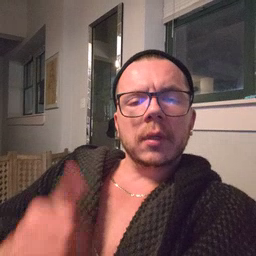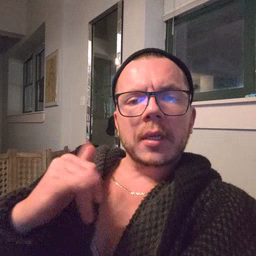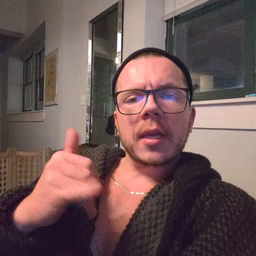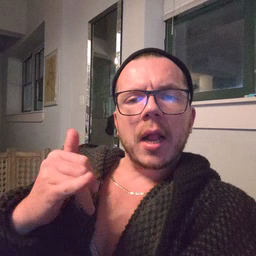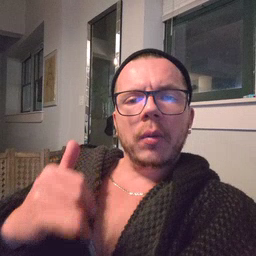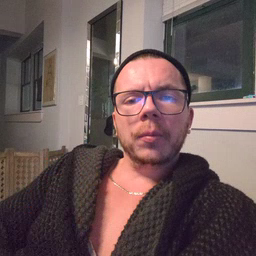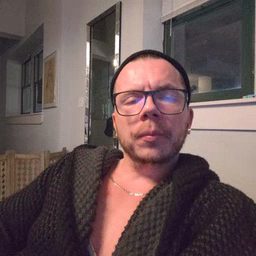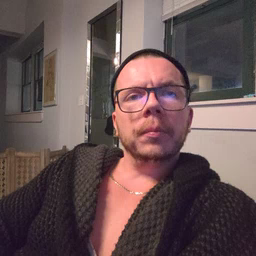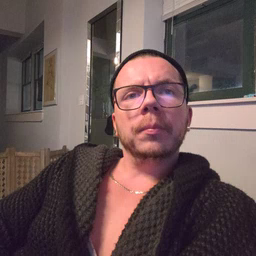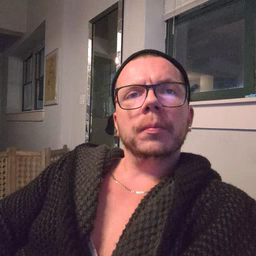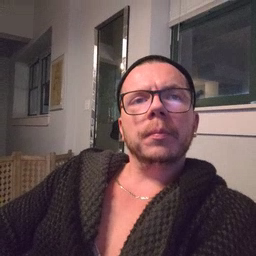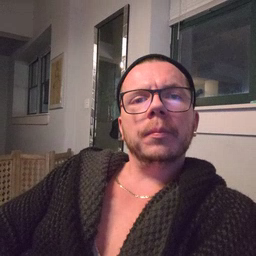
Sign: yellow